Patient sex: F
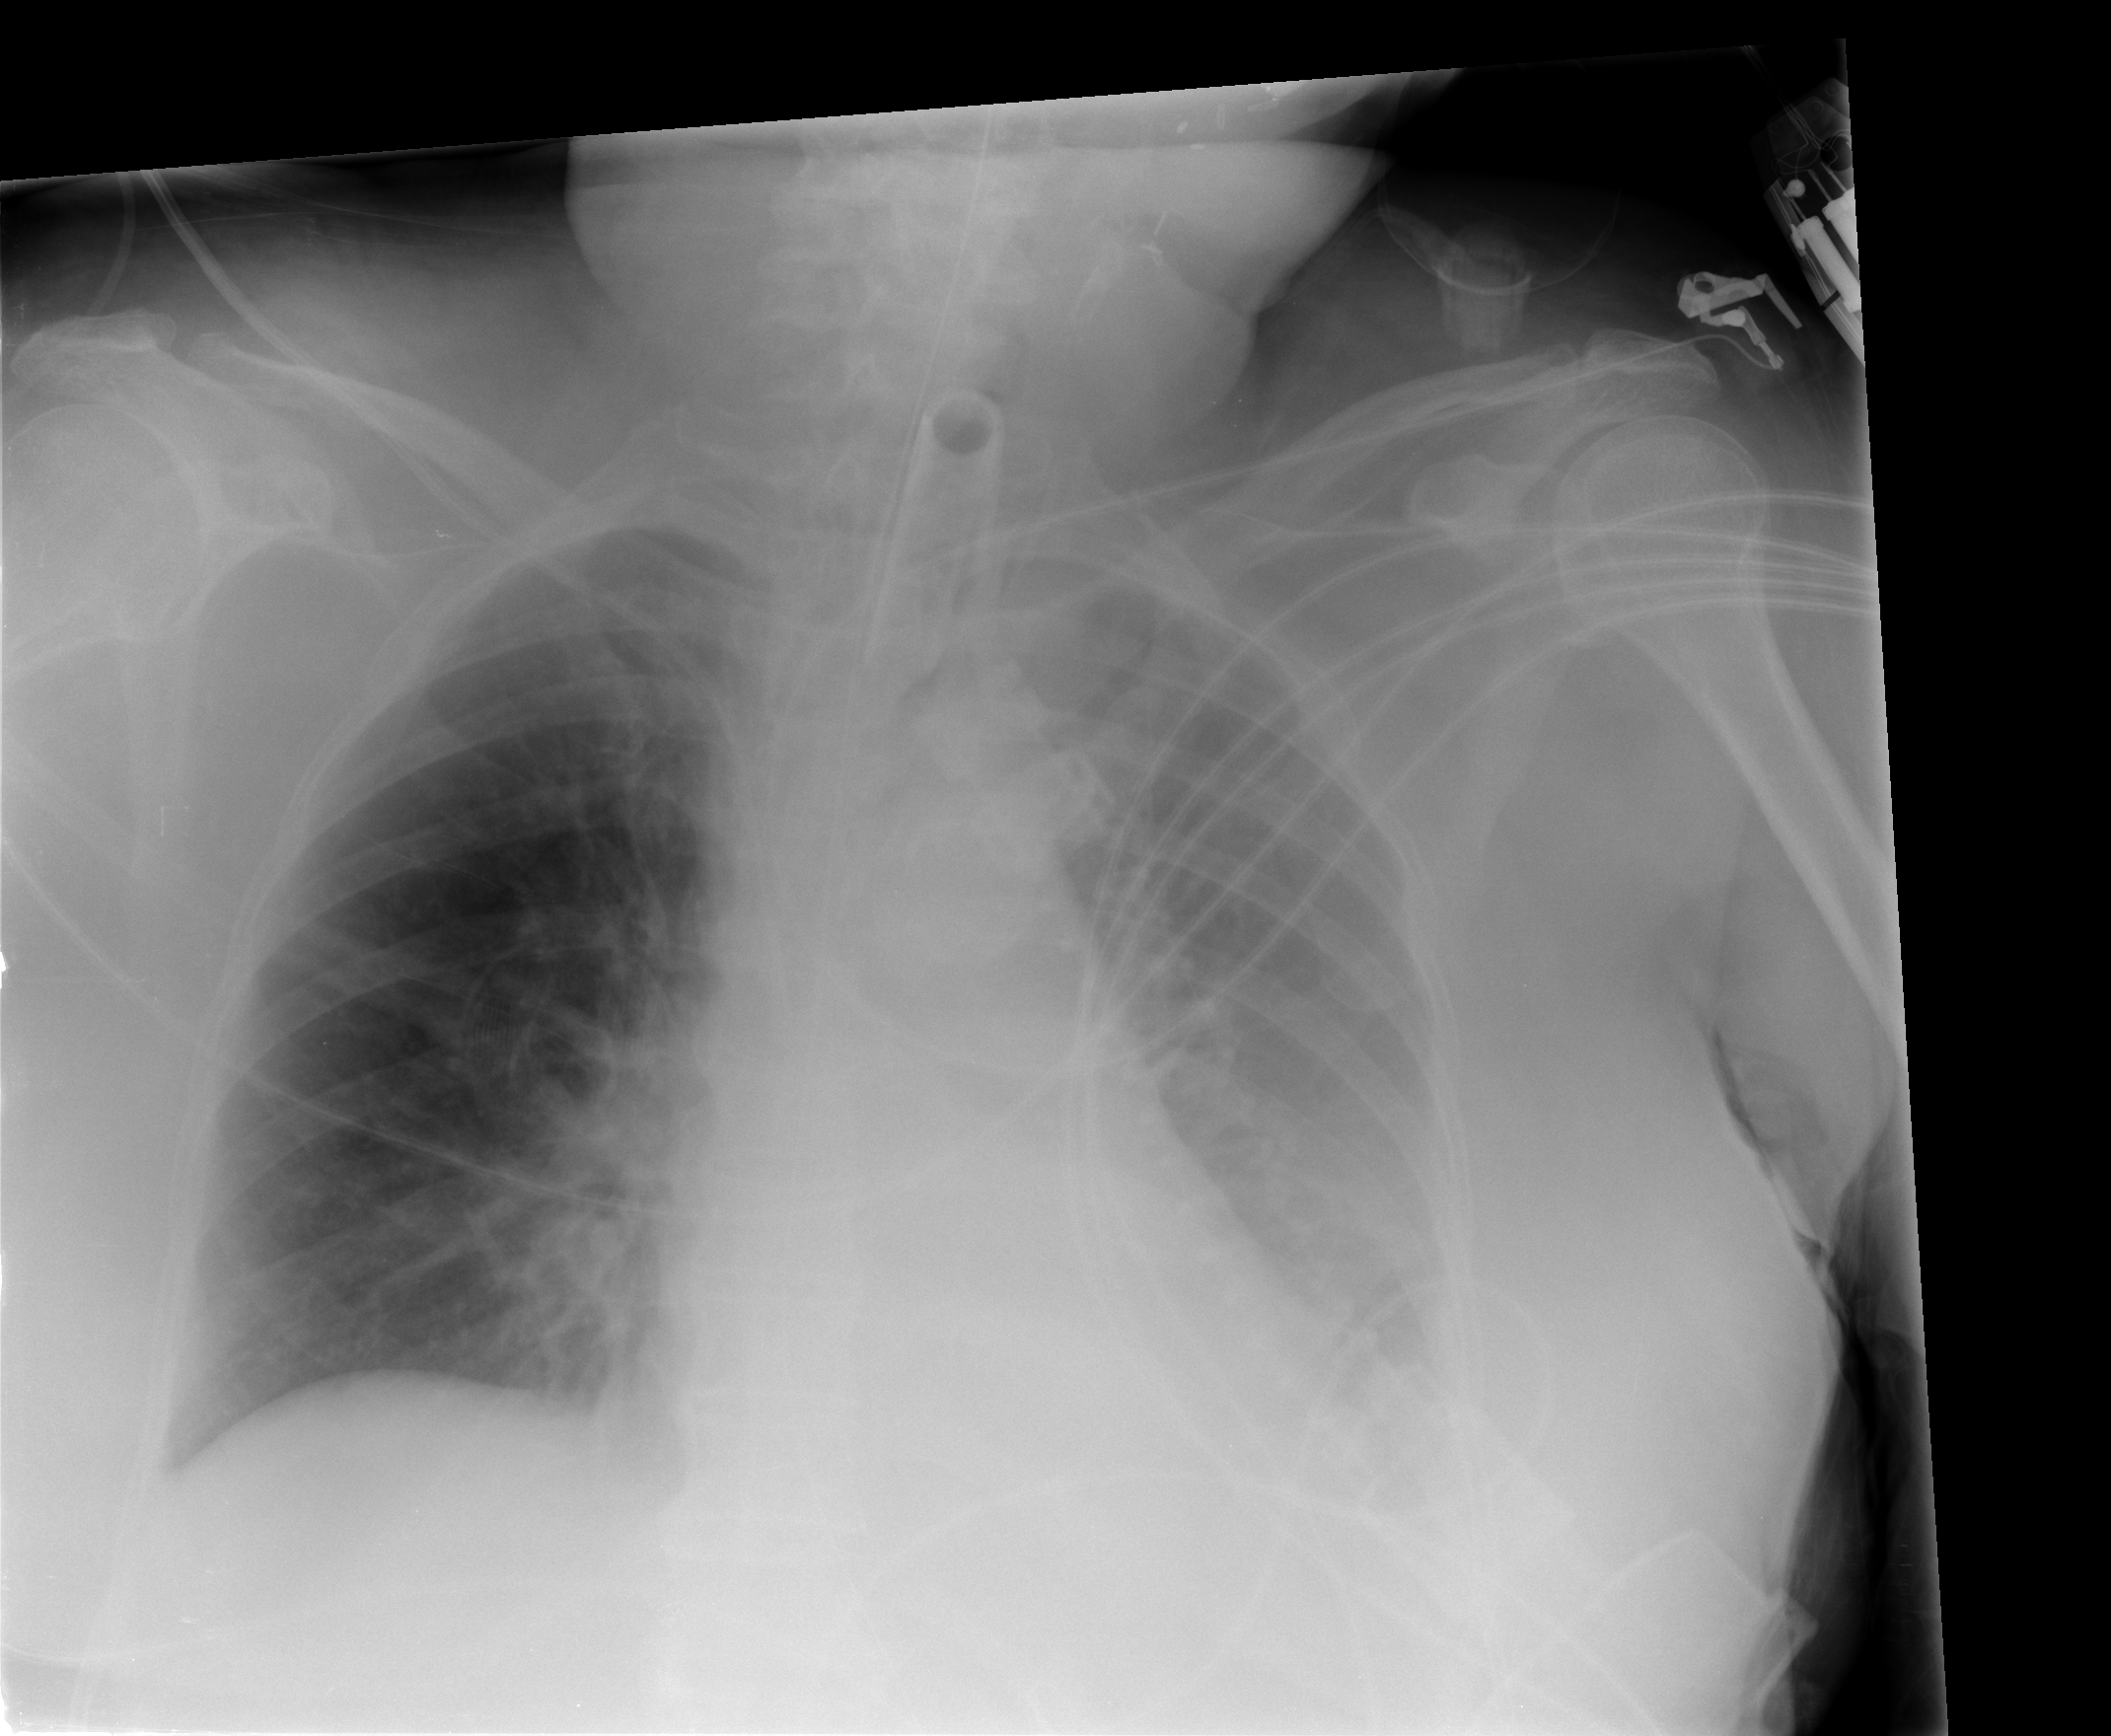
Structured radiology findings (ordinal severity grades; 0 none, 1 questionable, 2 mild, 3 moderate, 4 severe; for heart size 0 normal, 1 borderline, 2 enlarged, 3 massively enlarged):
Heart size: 1
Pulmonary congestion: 2
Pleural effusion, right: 2
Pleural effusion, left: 3
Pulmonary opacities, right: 0
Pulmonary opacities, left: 0
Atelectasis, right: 2
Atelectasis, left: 3